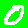
Digit: 0